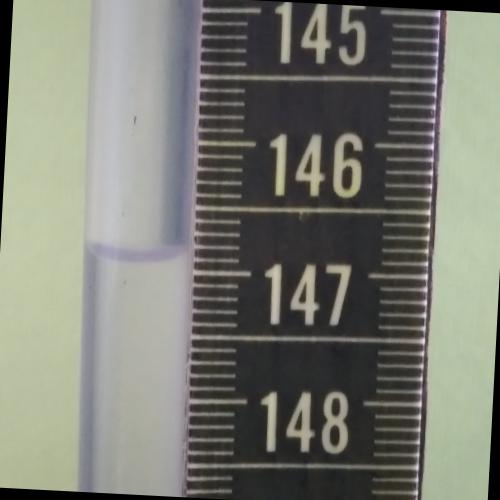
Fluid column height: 146.9 cm